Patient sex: F
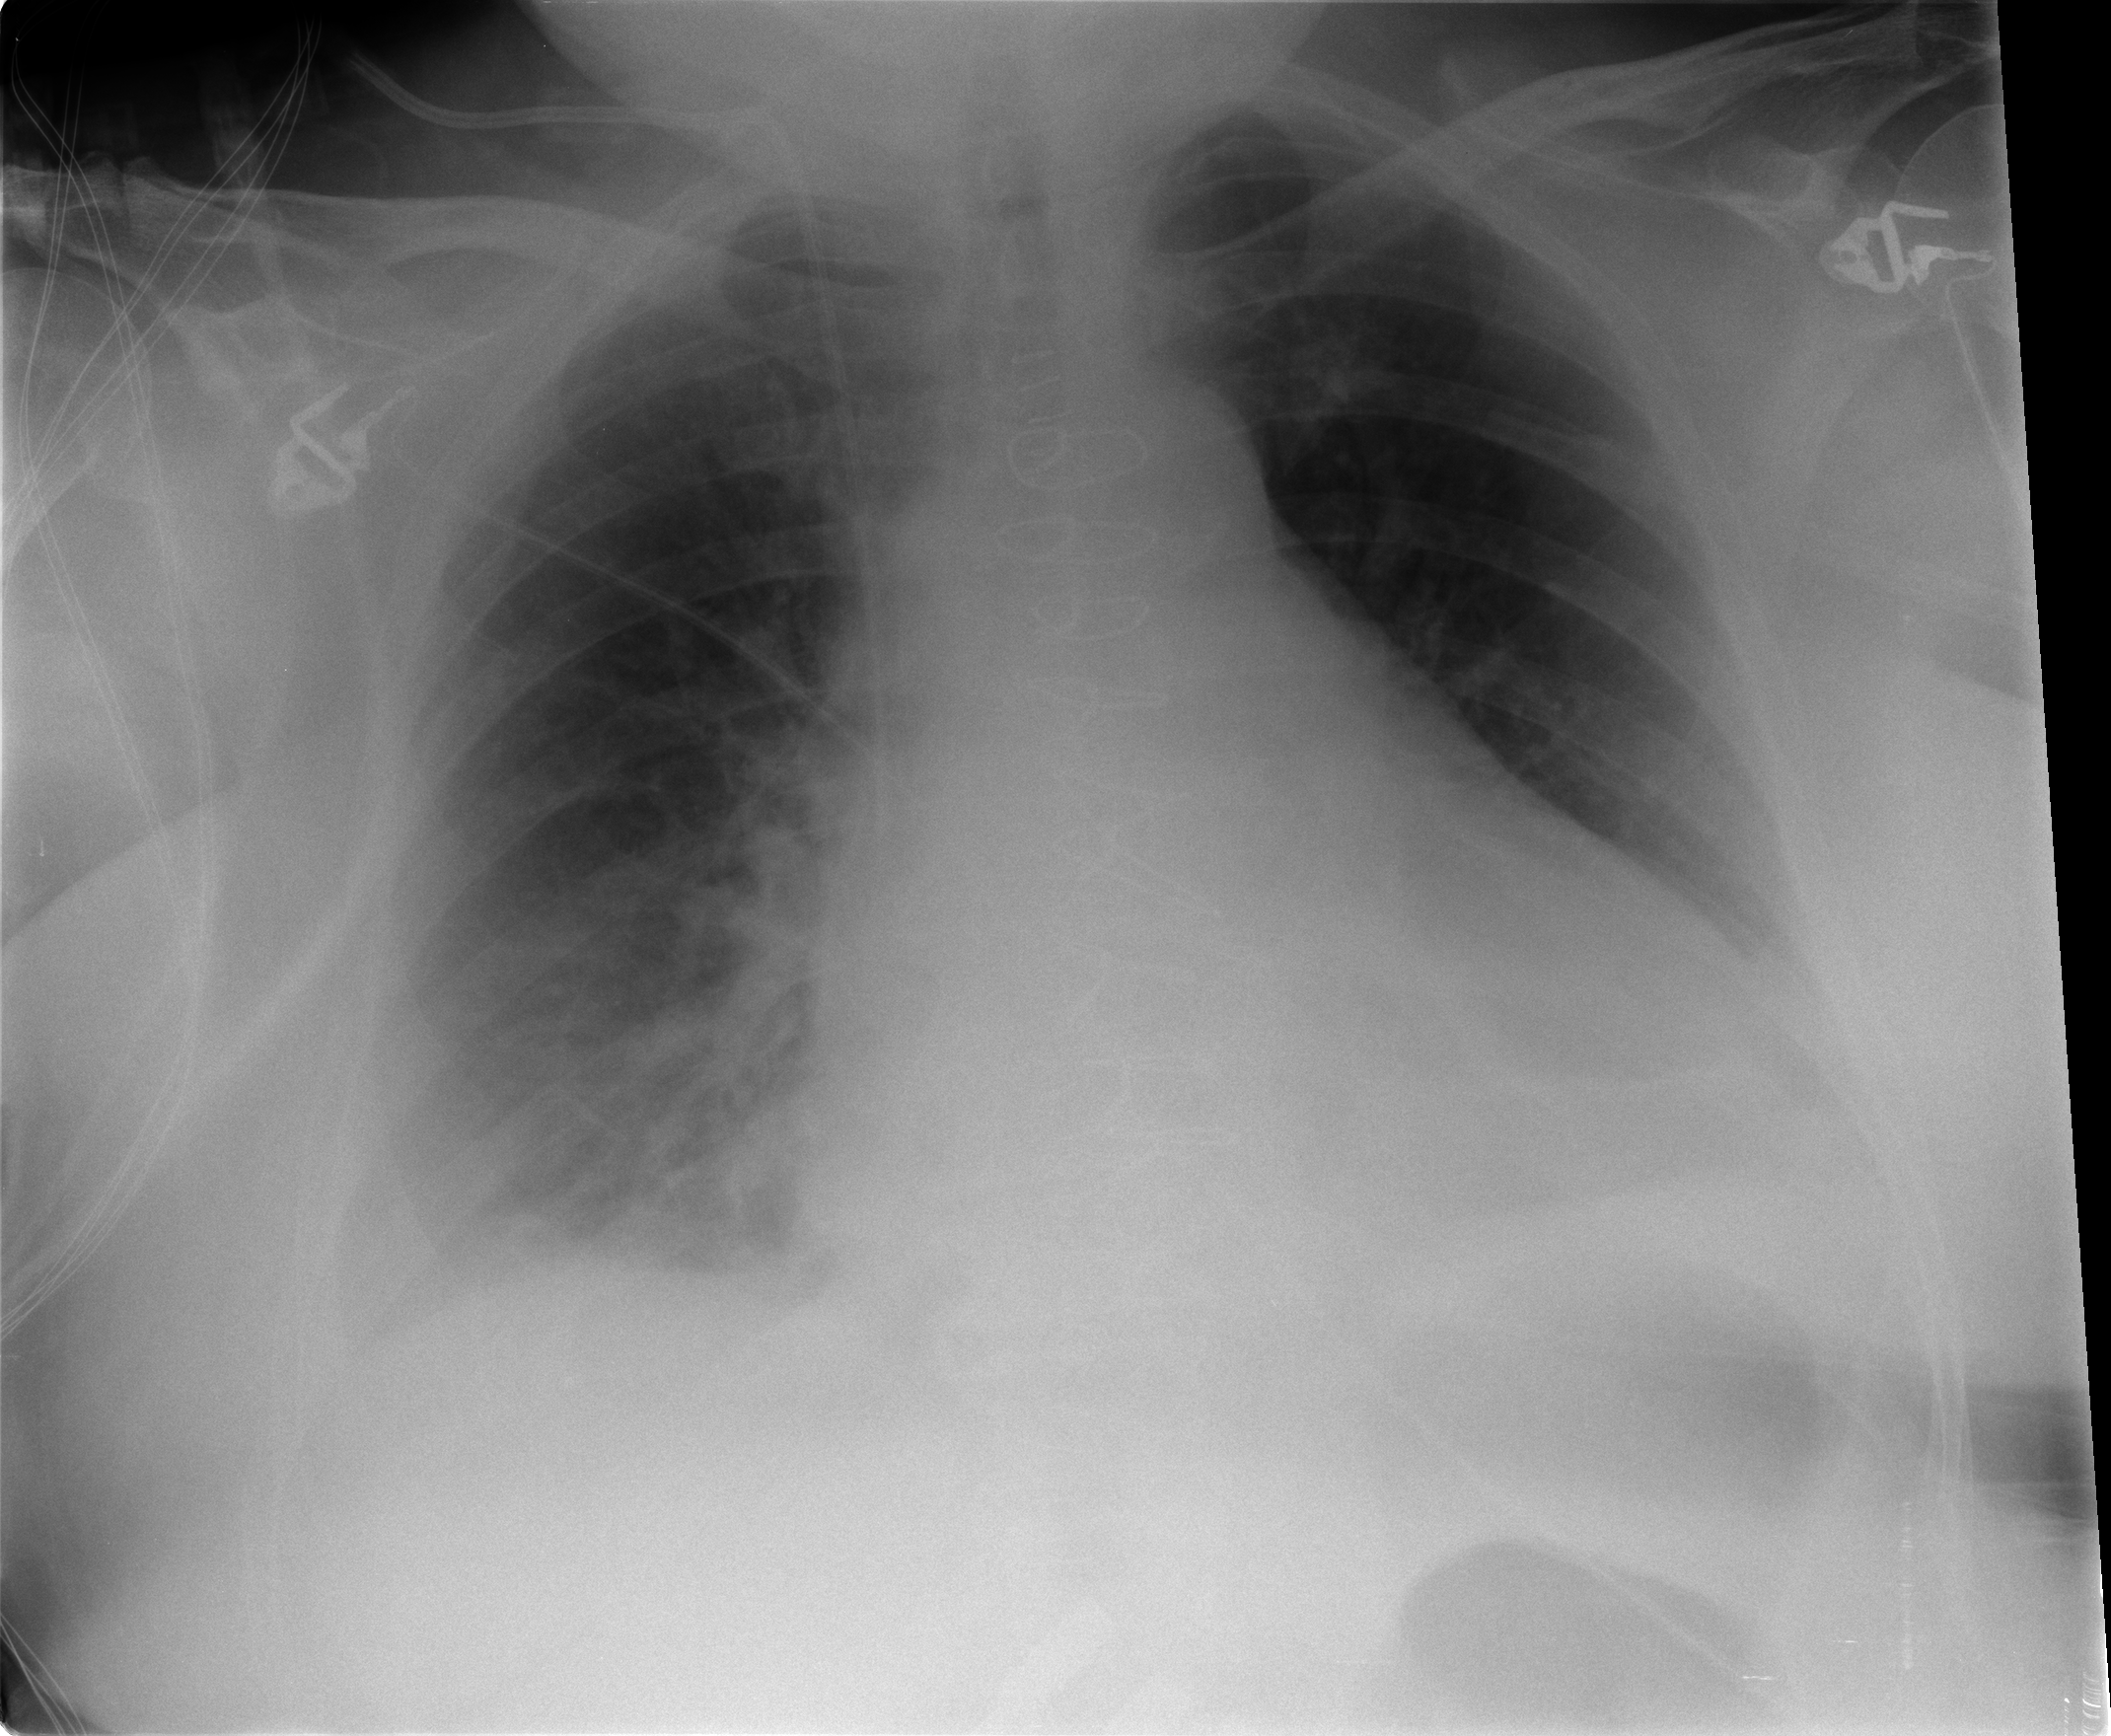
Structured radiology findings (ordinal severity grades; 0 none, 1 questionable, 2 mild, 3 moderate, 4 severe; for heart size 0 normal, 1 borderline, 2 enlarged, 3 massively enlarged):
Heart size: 2
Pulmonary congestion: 1
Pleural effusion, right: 2
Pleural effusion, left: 1
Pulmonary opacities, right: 1
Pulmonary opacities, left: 0
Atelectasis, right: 2
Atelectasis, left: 2